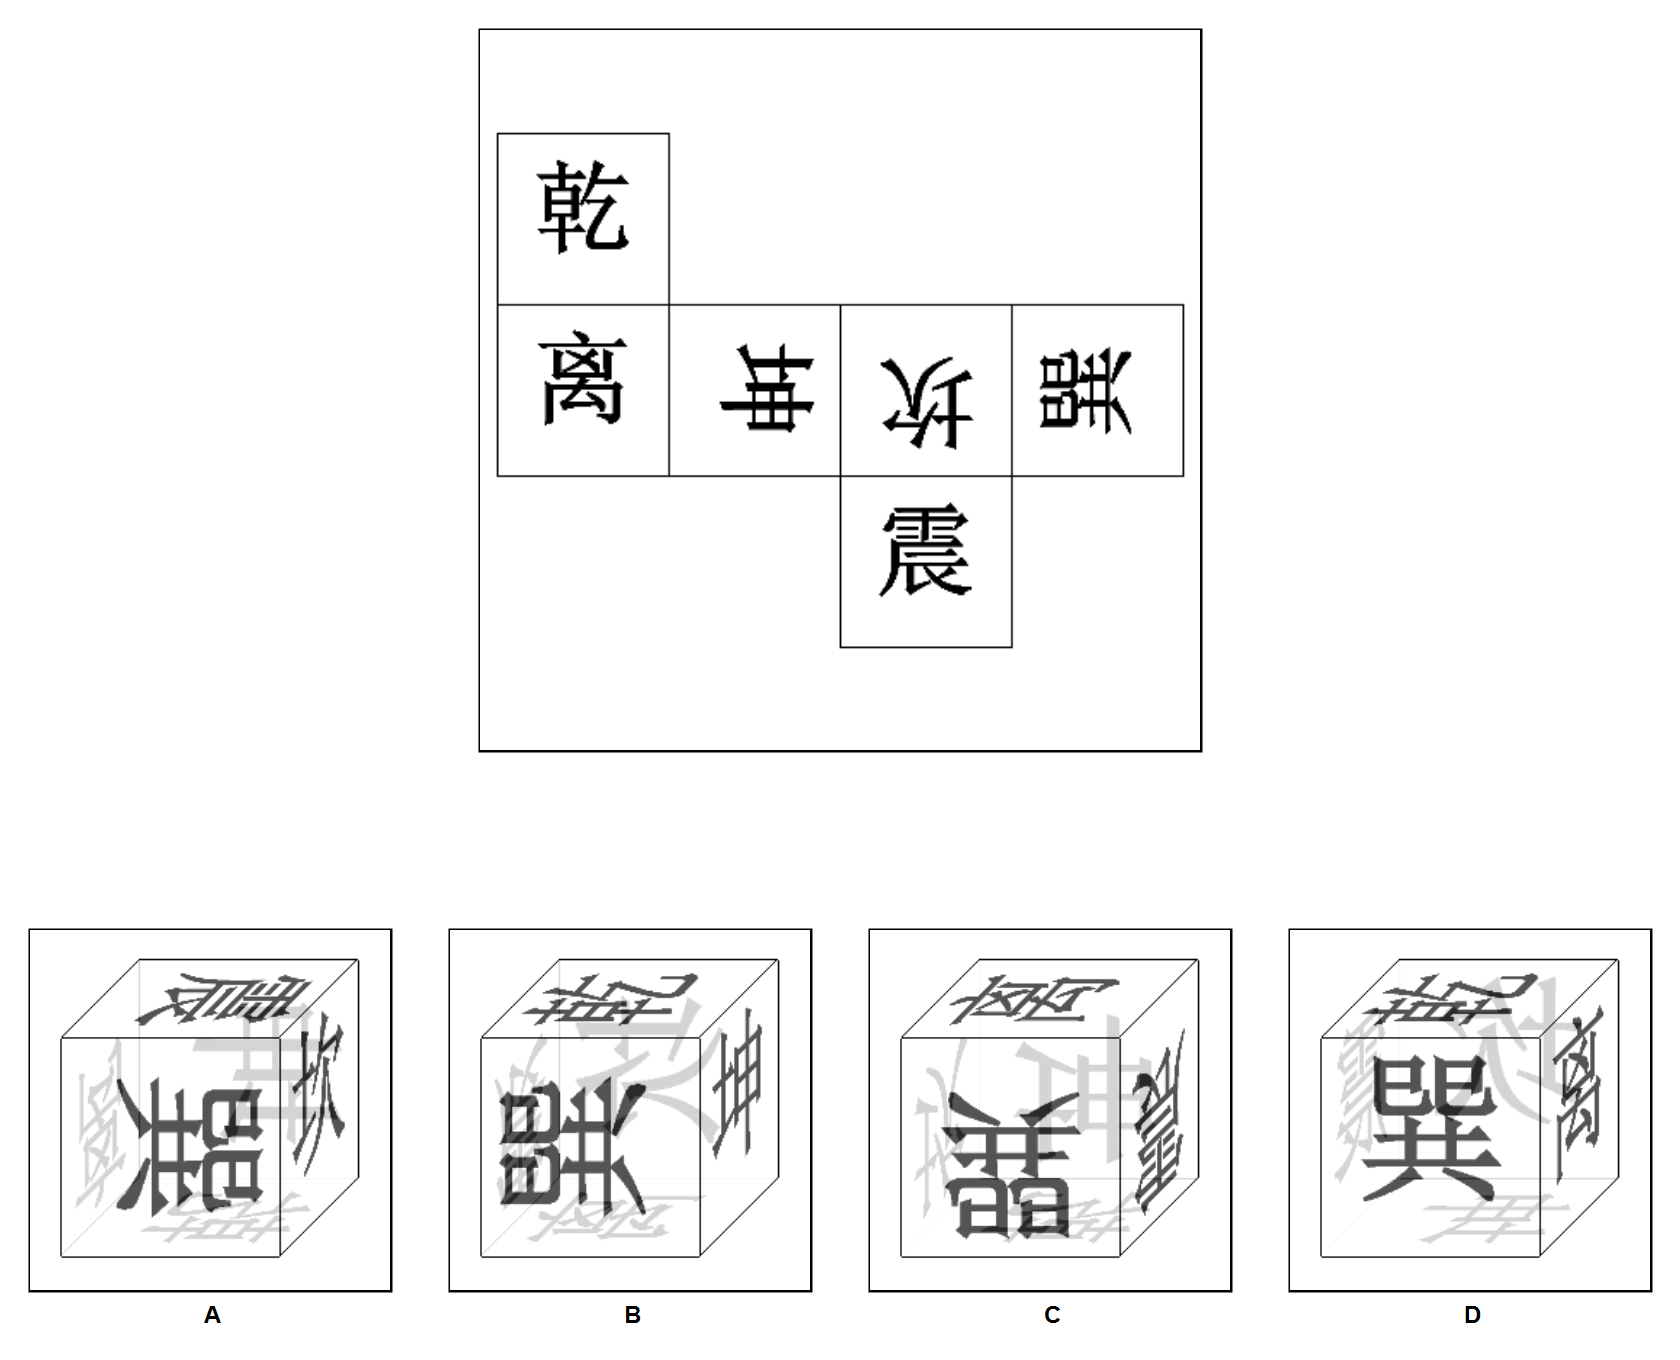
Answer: A